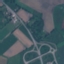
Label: Highway